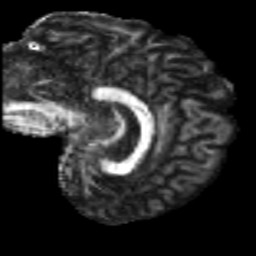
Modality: FA
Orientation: sagittal
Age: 46
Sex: male
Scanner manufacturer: siemens
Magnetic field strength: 3 T
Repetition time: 5 s
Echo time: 0.092 s